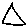
Label: triangle